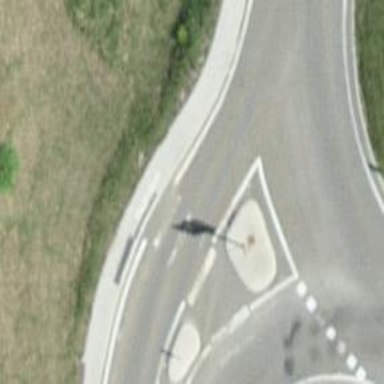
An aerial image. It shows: Marked road crossing.